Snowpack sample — Buffalo Mountain, Silverthorne, Colorado, USA (1/25/25, 10:11 AM MST)
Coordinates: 39.6222, -106.1139
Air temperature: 22 °F
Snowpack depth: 110 cm
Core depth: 30 cm
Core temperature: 42.8 °F
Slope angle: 12°, slope face: 102°
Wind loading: high
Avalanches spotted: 0
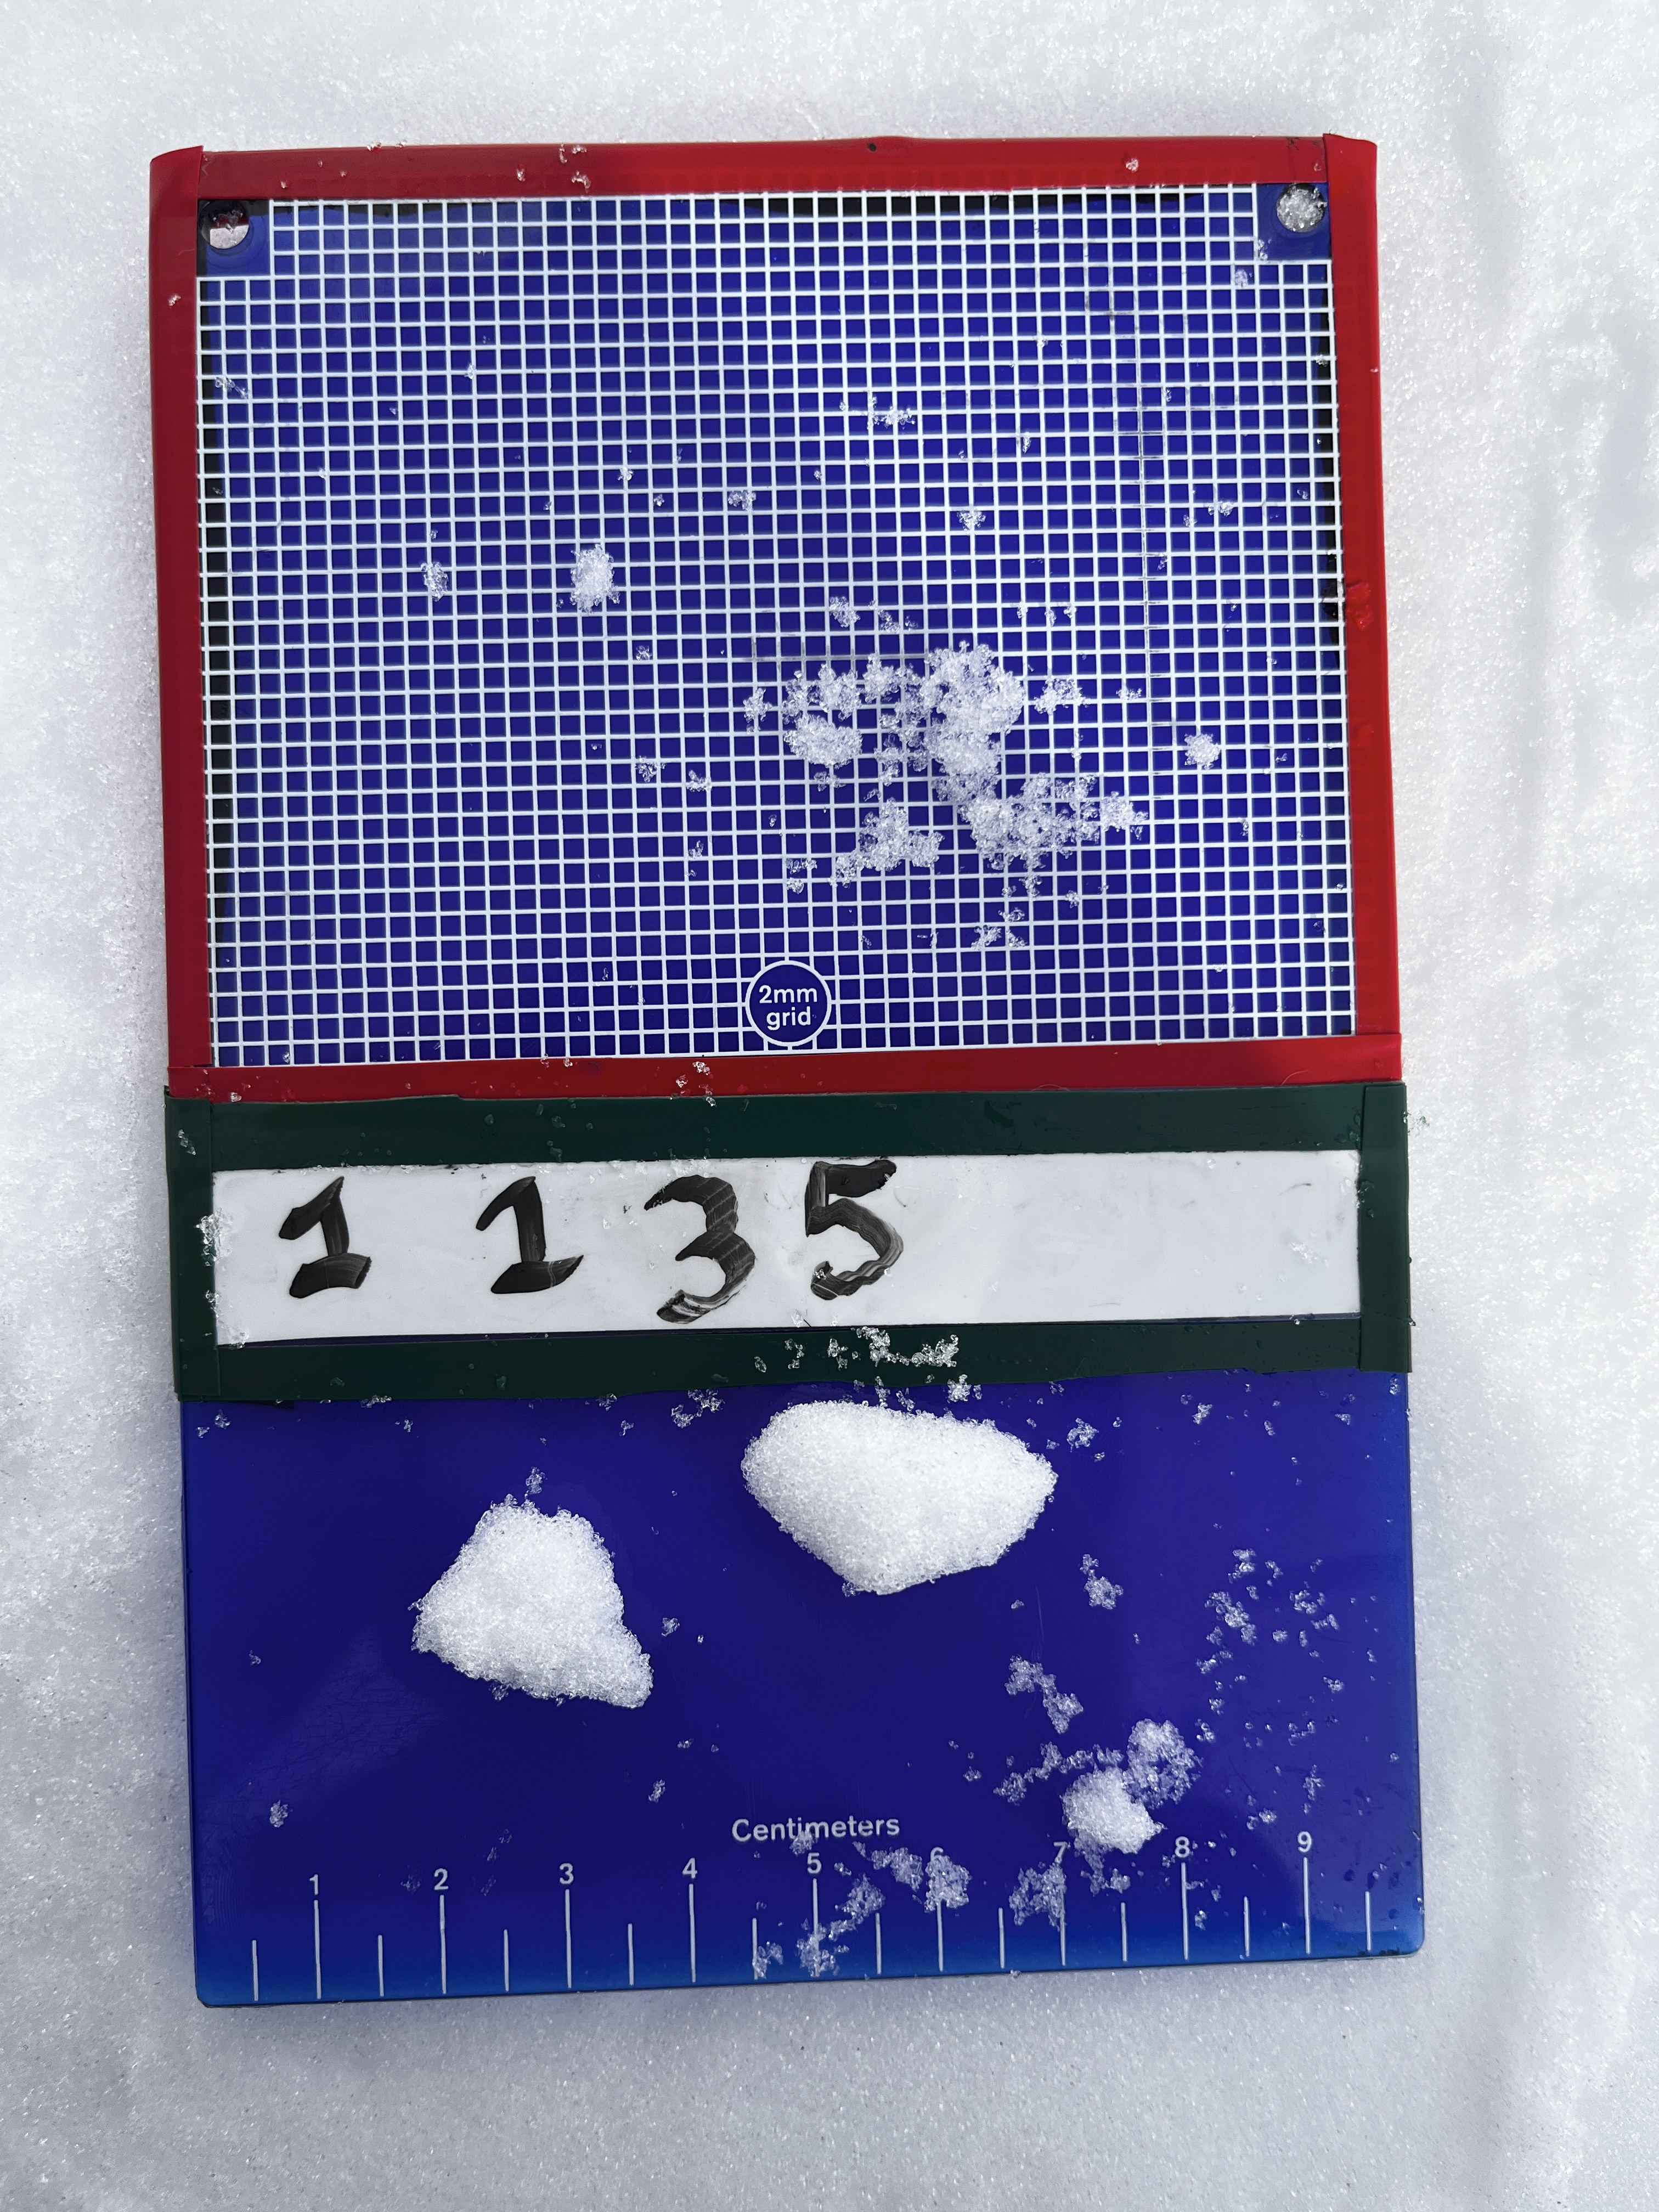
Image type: crystal_card
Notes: No avalanches nearby, collected on the outskirts of a fire break 15 meters from the treeline, on way to Buffalo and Red Mountain